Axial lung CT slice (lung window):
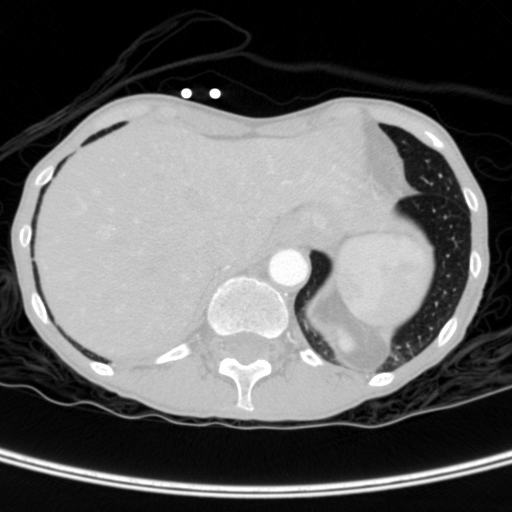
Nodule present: no